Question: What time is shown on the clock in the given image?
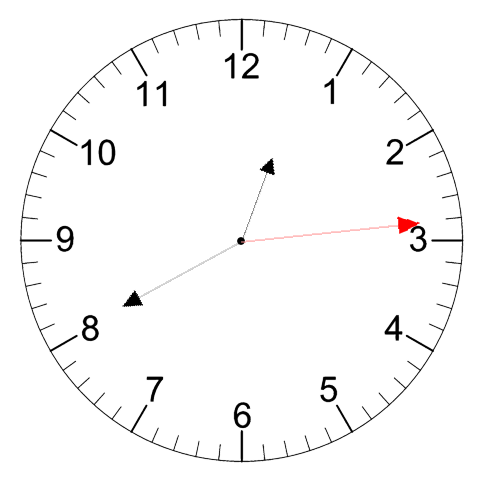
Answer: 12:40:14